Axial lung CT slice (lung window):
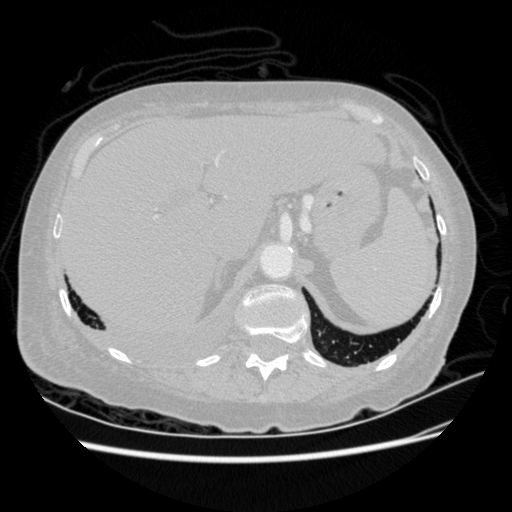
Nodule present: no